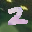
Label: 2